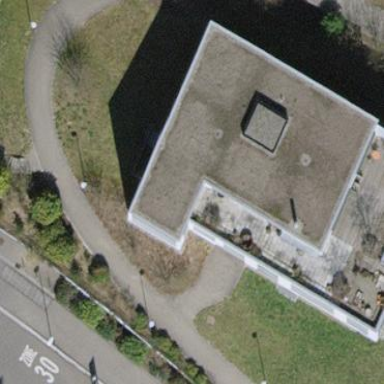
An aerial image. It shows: Flat-roofed apartment building.